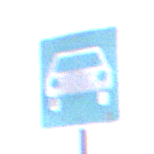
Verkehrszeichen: Kraftfahrstrasse
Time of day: MorningAfternoon
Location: Outdoor (Suburban)
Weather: Overcast
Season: NotSpecified
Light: Natural